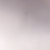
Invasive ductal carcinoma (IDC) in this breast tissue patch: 0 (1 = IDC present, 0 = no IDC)